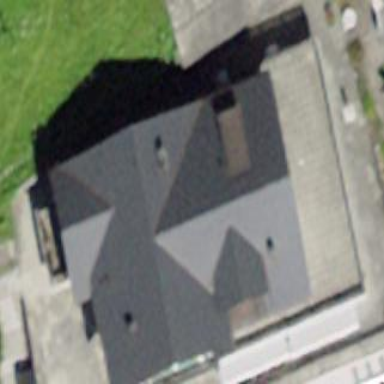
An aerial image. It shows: Commercial building.